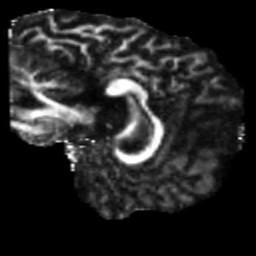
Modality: FA
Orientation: sagittal
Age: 66
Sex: male
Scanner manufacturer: siemens
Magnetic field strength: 3 T
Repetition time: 5.47 s
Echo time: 0.0854 s